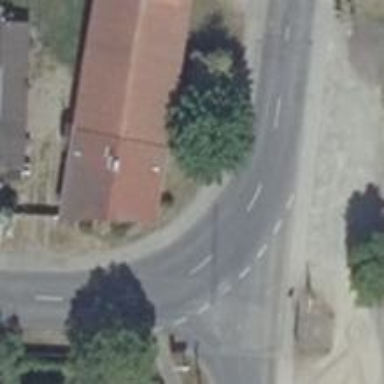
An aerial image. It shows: Secondary road with asphalt surface.